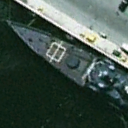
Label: cruiser